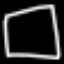
Label: square